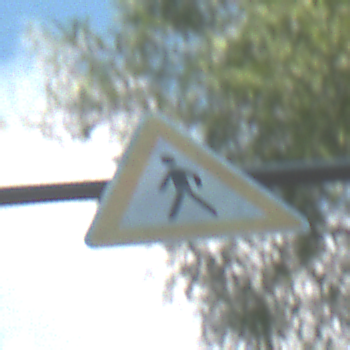
Verkehrszeichen: FussgaengerRechts
Umgebung: Outdoor, Urban
Tageszeit: MorningAfternoon
Wetter: PartlyCloudy
Licht: Natural
Jahreszeit: NotSpecified
Kontrast: LowContrast